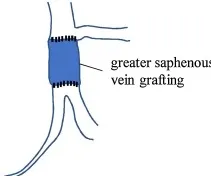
Intraoperative findings. (d) Scheme of the vein grafting.
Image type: radiology (x_ray)